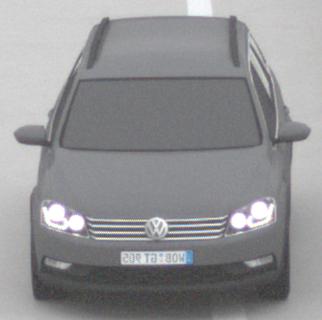
Make: VW
Model: Passat Alltrack 1.8 TSI
Detailed model: Passat (B7) Alltrack
Model produced from: 2012/03
Model produced until: 2013/06
Doors: 5
Color: gray
Road condition: dry road
Daytime: midday
Contrast: low contrast